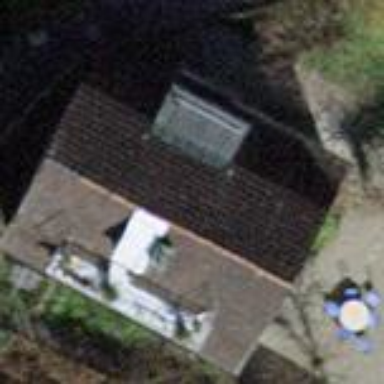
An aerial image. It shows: Detached building with gambrel roof.